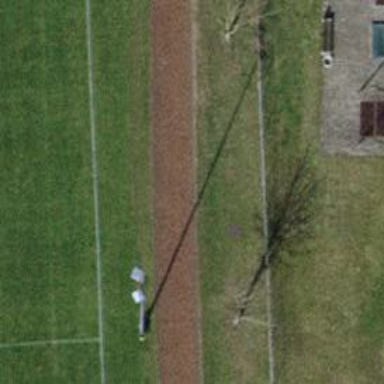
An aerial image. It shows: Woodchips path in leisure land track.